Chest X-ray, AP view. Patient: 35 years old, sex F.
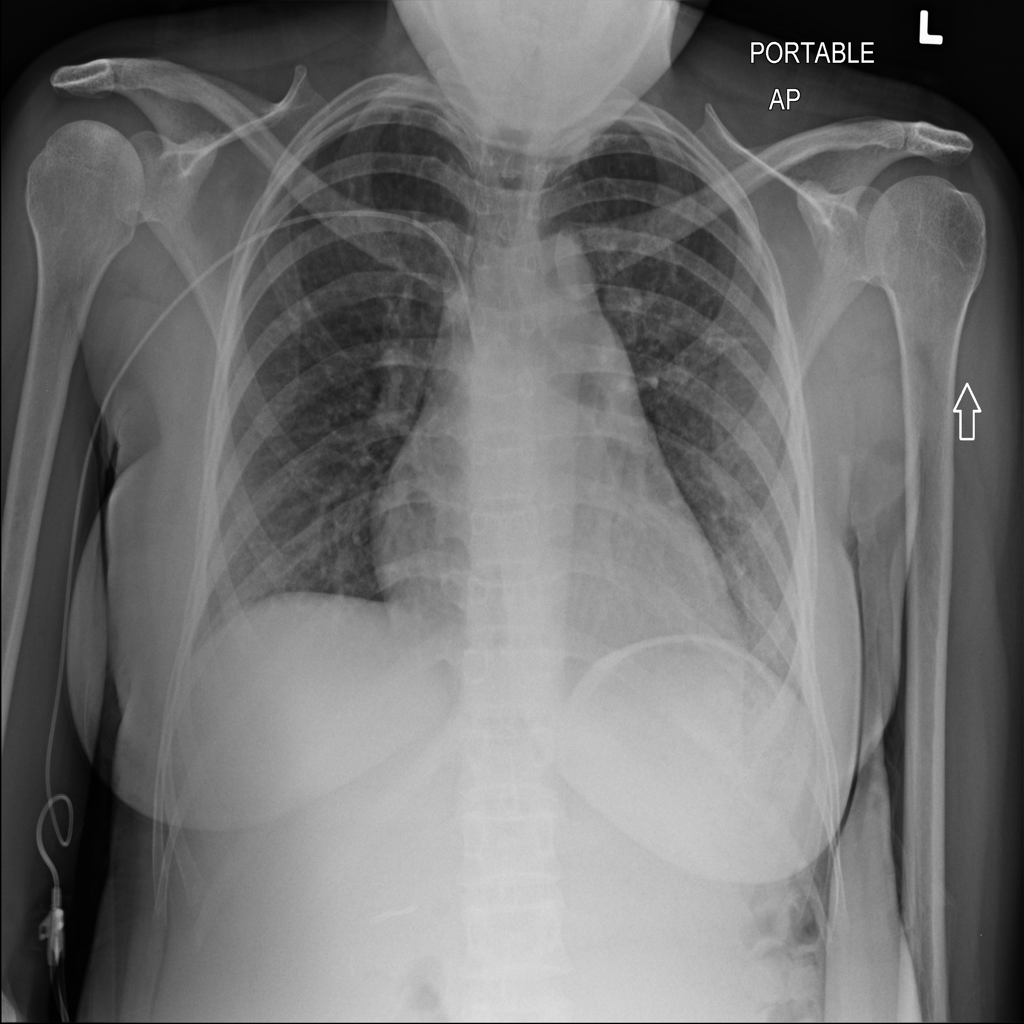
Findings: Infiltration